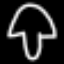
Label: mushroom